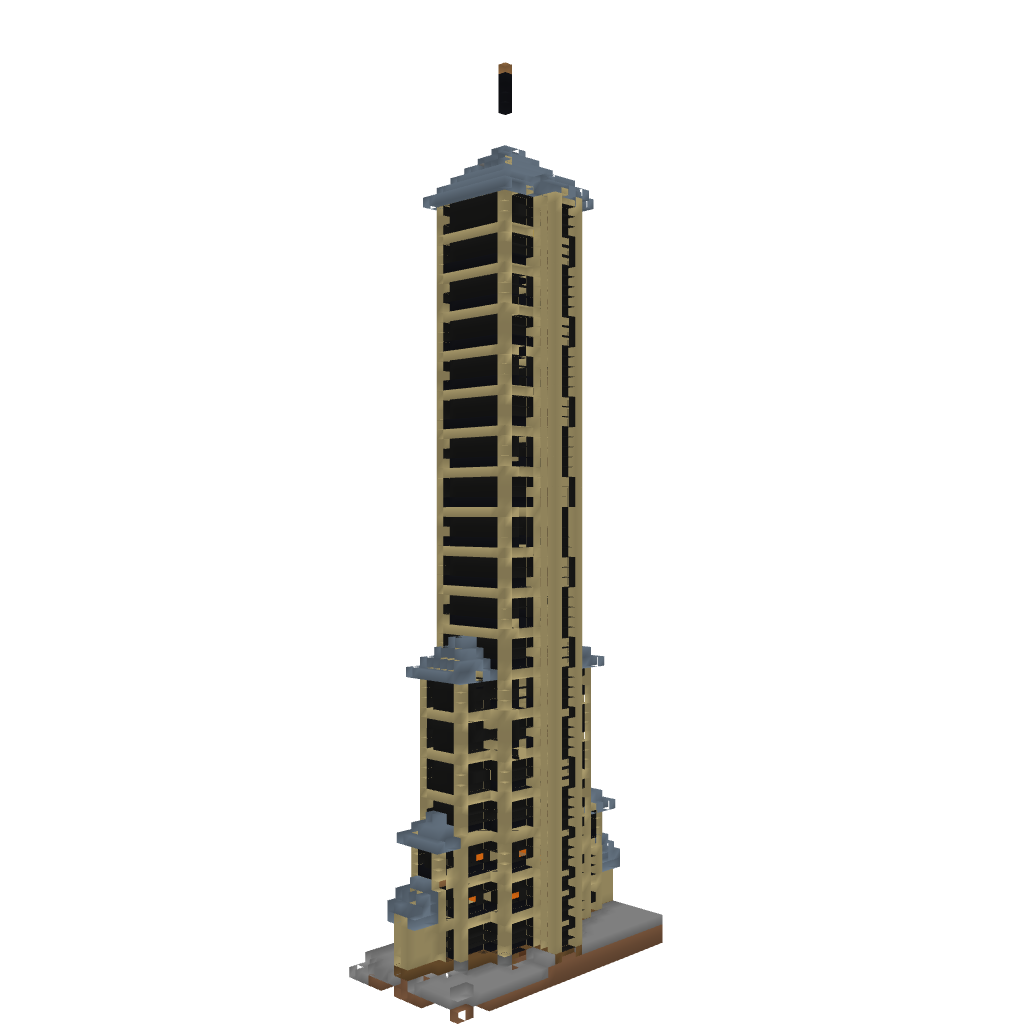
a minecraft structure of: Eternity Tower